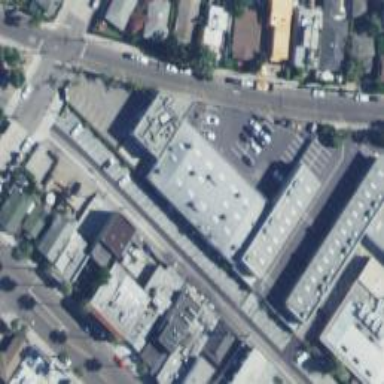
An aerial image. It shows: Industrial building.